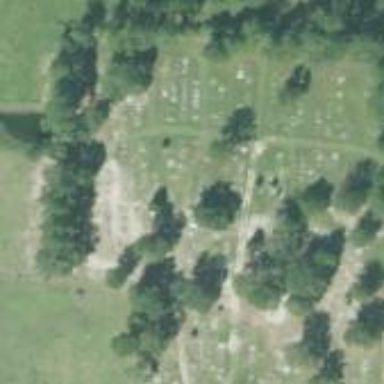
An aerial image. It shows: Cemetery.